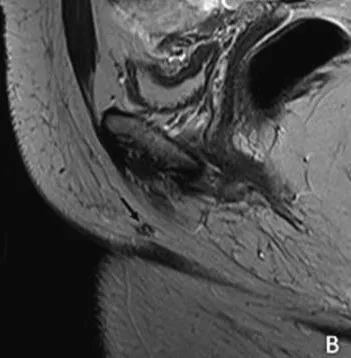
MR image of the superficial tumor recurrence. . MR images show a focal well delimitated nodule located in the left labia majora, with a low signal on the T2 weighted-image.
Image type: radiology (mri)